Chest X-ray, AP view. Patient: 26 years old, sex M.
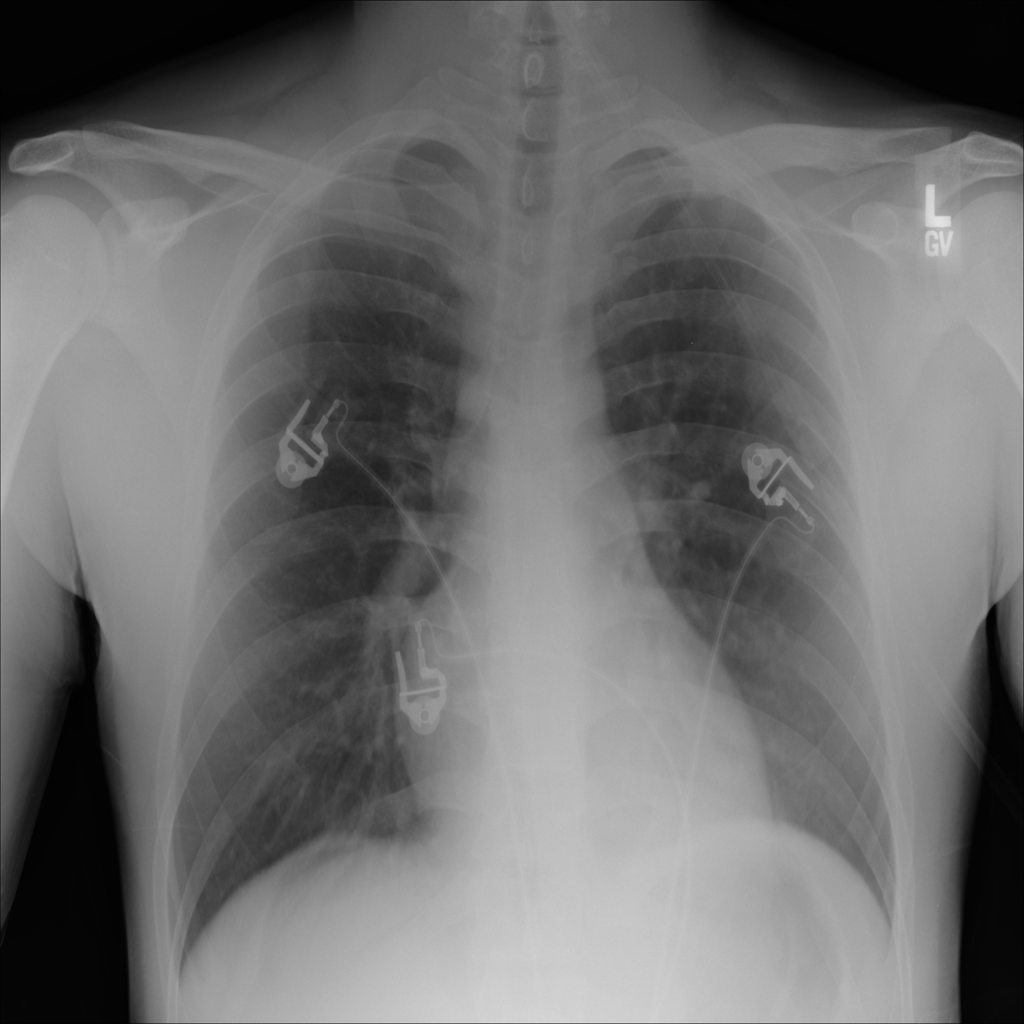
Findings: No Finding